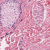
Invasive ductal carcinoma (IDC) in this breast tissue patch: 0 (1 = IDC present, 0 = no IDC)